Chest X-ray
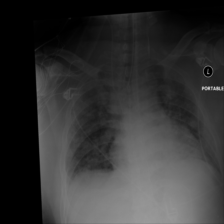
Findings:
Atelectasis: negative
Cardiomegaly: negative
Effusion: negative
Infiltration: negative
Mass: positive
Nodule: negative
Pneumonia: negative
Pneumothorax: negative
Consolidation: negative
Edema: negative
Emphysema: negative
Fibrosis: negative
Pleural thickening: negative
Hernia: negative